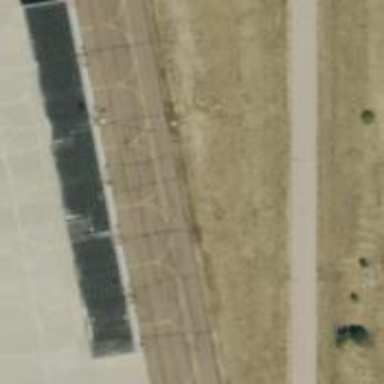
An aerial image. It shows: Image of taxiway at airport.